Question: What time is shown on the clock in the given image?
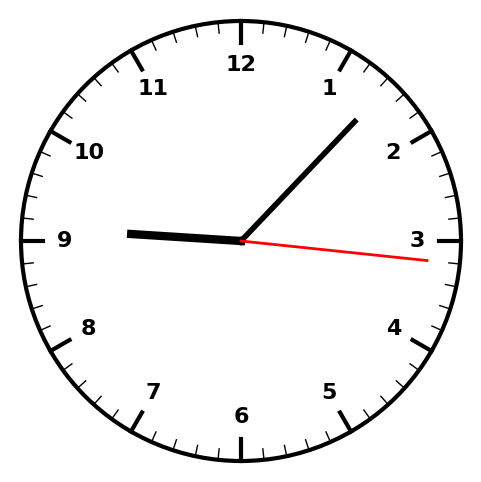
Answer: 09:07:16